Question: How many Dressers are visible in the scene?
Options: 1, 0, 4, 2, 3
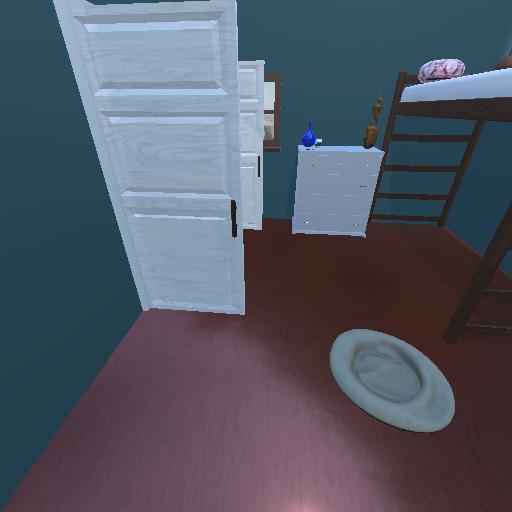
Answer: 1